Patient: sex F, age 62
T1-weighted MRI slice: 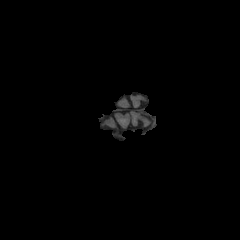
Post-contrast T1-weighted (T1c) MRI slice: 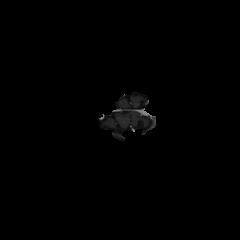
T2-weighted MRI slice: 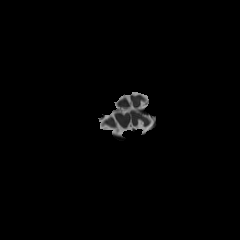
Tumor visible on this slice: no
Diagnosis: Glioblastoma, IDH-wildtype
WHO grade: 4